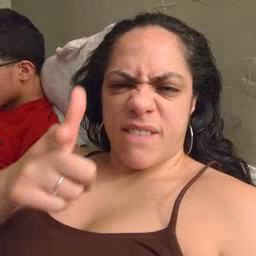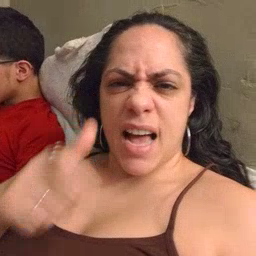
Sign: fast